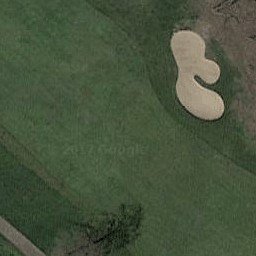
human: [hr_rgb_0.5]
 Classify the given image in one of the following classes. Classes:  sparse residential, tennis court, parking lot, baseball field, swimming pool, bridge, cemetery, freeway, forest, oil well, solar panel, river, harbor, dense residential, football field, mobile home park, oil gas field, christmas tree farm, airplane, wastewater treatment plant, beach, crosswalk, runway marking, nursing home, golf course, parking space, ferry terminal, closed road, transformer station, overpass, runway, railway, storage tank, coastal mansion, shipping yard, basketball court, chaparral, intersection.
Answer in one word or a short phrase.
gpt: golf course